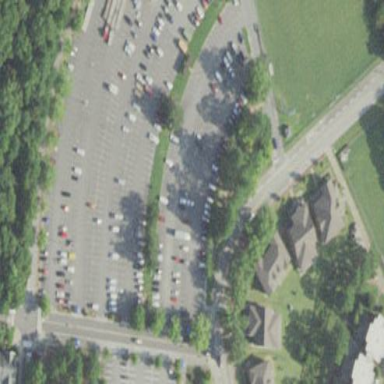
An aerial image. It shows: Paved parking area.